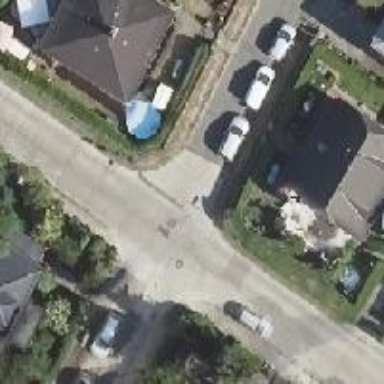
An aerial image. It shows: Residential road.